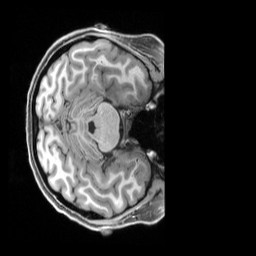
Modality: T1w
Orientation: axial
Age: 26
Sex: female
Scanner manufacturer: siemens
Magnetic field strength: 3 T
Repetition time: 2.5 s
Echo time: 0.00296 s